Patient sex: M
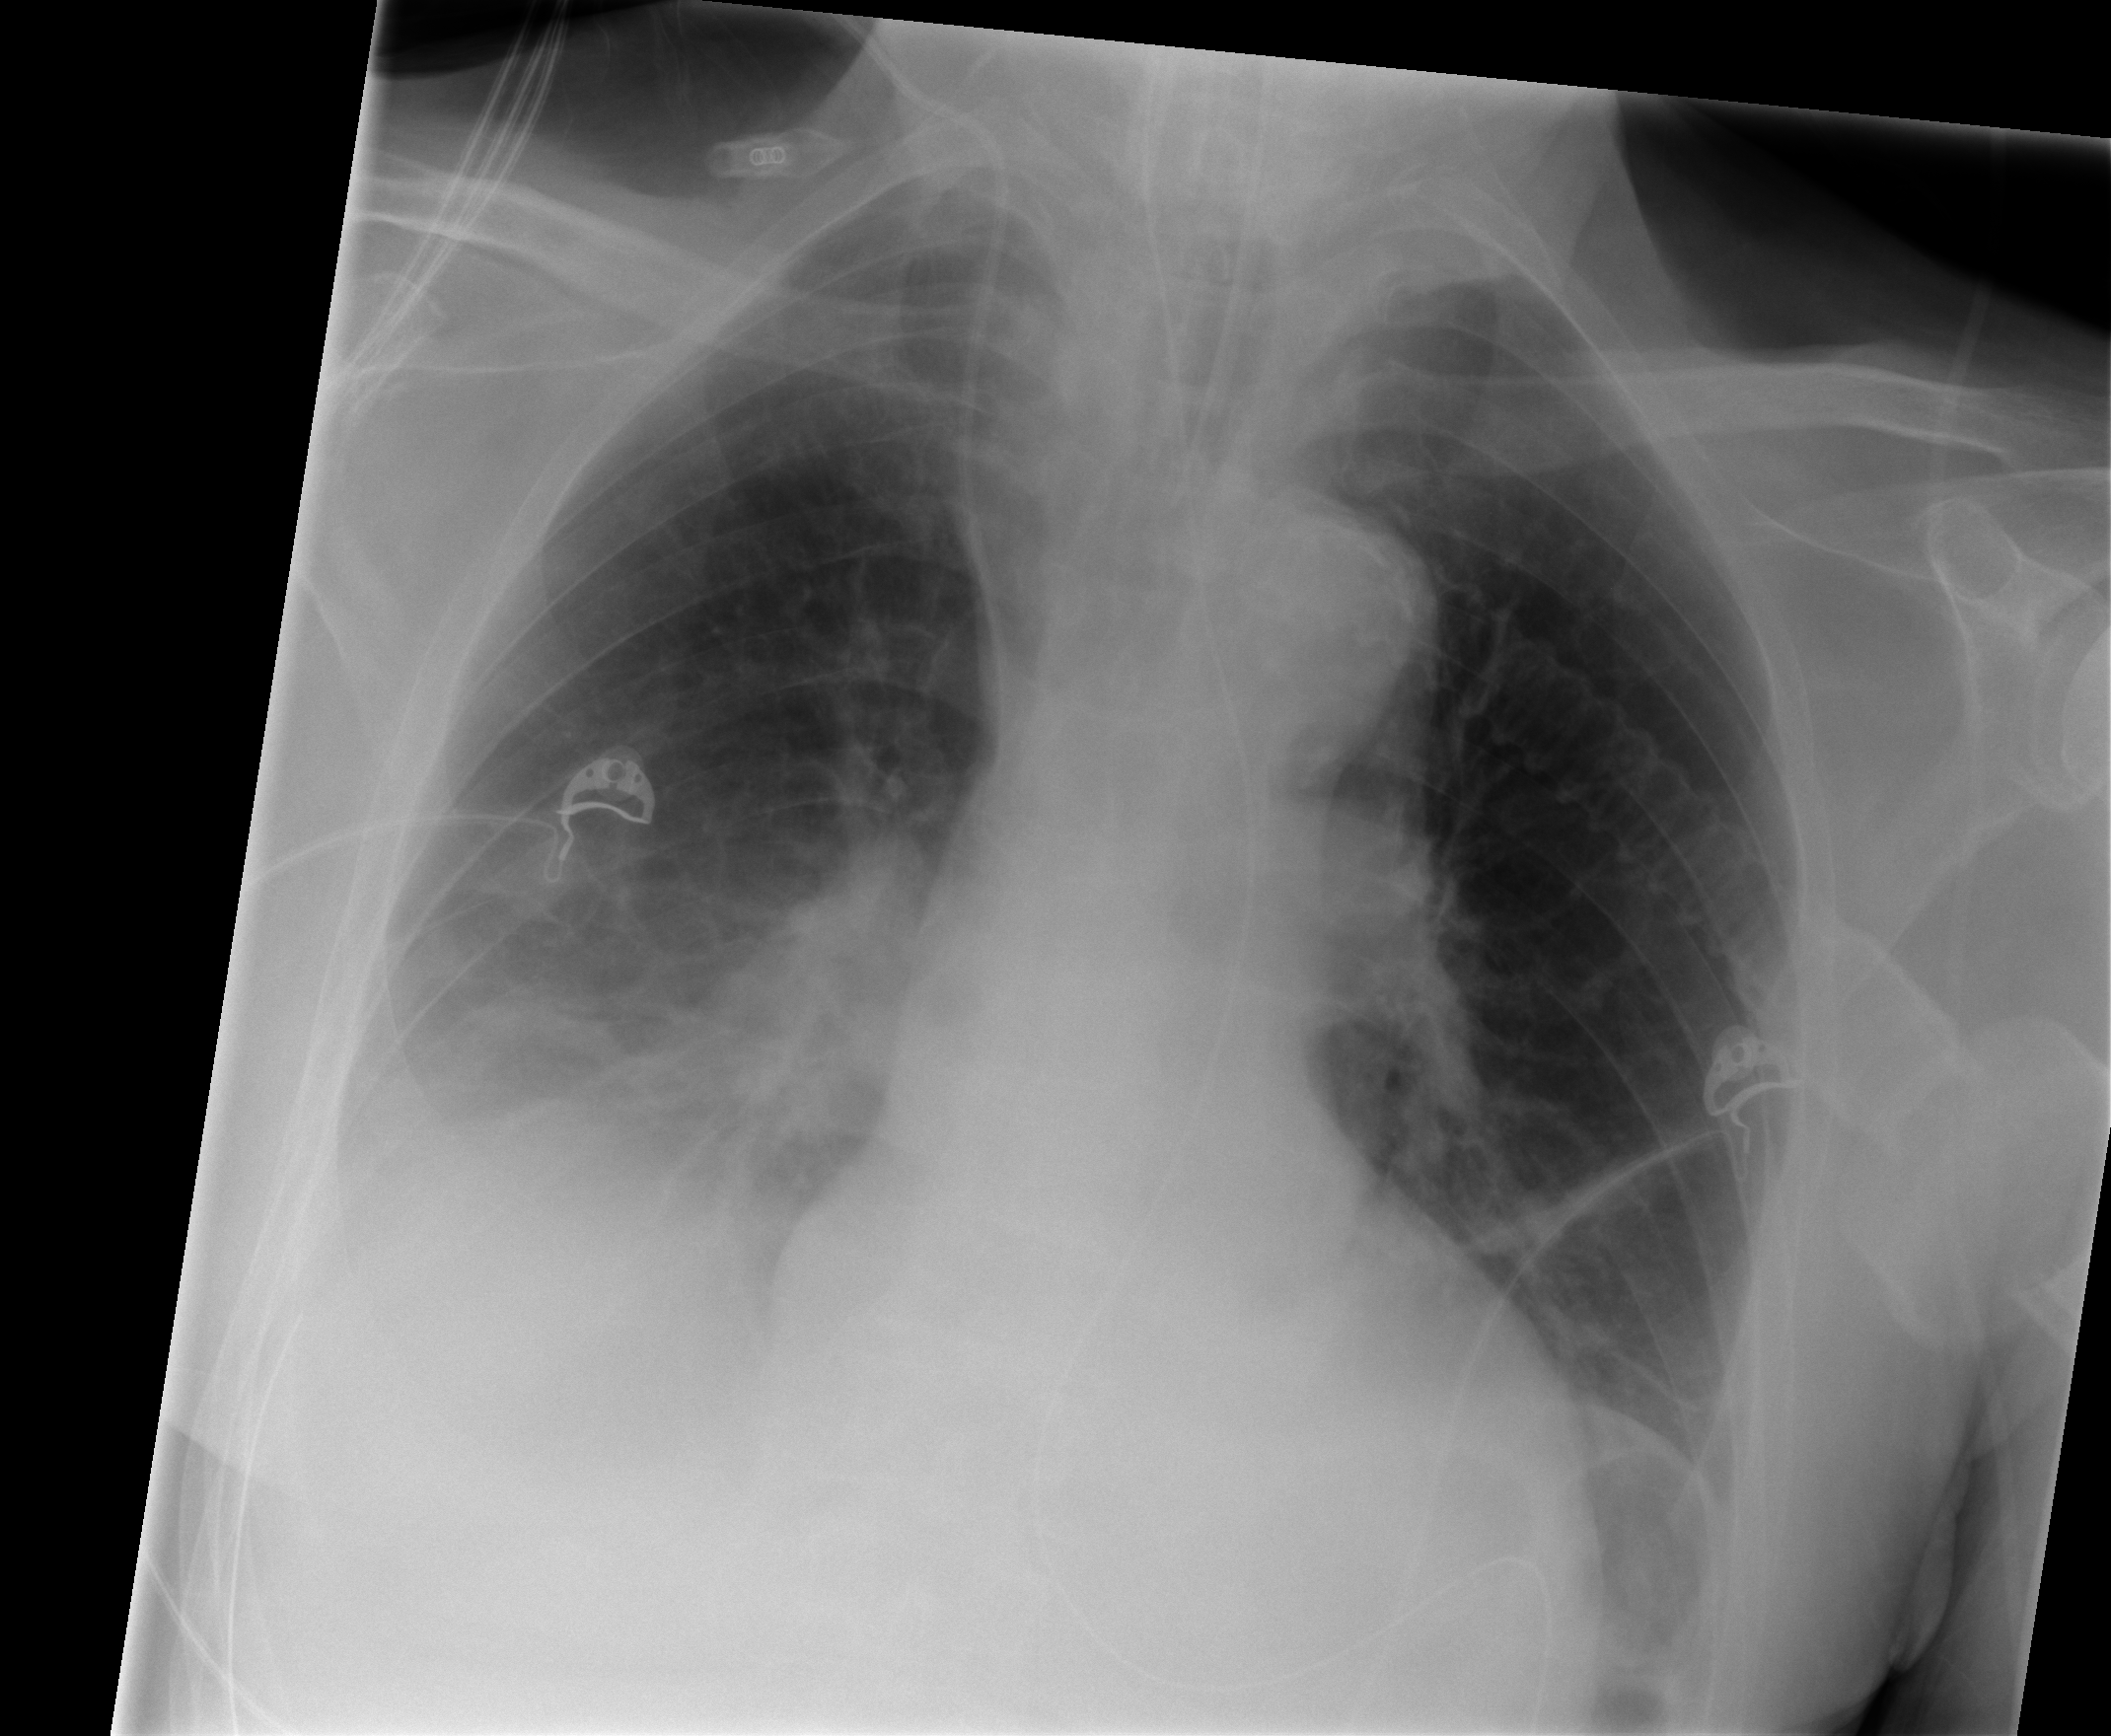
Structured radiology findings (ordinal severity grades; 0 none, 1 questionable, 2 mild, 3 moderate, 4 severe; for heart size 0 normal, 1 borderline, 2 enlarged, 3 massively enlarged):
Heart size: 2
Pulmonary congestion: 0
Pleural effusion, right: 2
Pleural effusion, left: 0
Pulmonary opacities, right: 0
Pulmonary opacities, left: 0
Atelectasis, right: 2
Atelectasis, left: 2